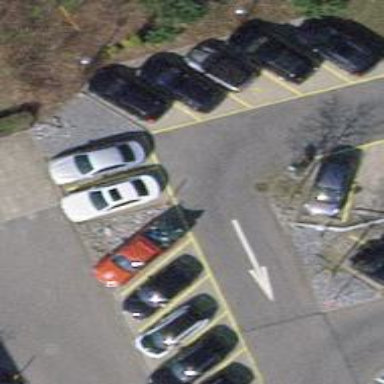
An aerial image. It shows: Charging station.